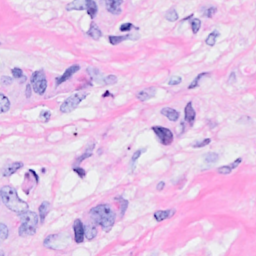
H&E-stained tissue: Breast